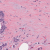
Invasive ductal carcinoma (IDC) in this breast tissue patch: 1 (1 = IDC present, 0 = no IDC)